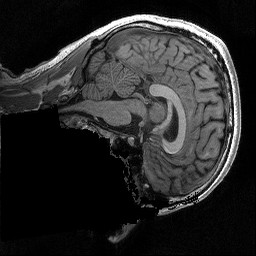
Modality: T1w
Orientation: sagittal
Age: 31
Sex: male
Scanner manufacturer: siemens
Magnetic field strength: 3 T
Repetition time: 2.3 s
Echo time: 0.00298 s